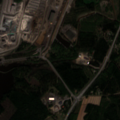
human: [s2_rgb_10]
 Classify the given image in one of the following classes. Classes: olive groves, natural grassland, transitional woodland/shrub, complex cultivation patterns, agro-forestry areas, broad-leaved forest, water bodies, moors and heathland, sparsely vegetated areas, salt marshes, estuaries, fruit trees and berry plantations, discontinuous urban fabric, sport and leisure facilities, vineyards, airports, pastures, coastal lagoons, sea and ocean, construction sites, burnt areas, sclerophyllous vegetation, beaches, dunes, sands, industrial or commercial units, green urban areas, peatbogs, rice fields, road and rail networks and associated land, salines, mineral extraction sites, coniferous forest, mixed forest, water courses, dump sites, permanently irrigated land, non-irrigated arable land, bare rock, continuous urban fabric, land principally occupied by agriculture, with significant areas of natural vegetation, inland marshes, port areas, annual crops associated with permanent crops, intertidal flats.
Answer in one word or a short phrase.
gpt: industrial or commercial units, coniferous forest, mixed forest, water bodies